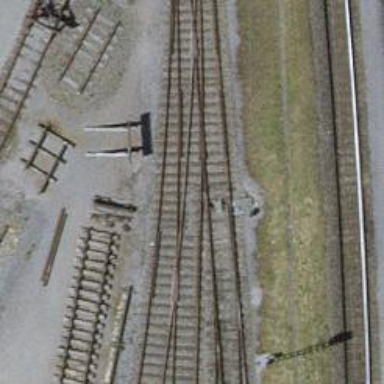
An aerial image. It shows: Single track railway in yard.